Aerial crown-view tile of a tropical tree (Barro Colorado Island, Panama), acquired 20241112:
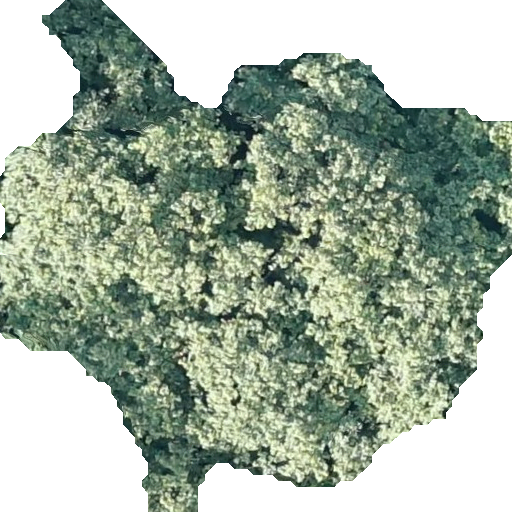
Species: Apeiba membranacea
GBIF accepted scientific name: Apeiba membranacea
Crown area: 281.192 m²